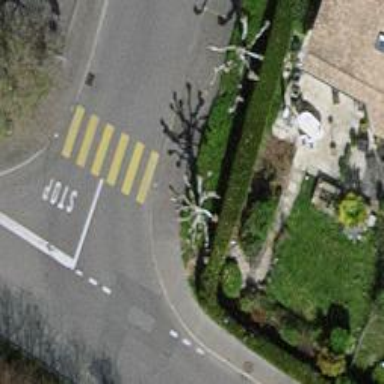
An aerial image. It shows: Kerb serving as barrier.